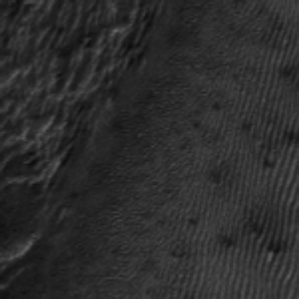
Label: frost